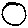
Label: circle